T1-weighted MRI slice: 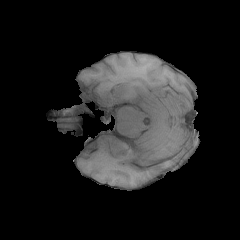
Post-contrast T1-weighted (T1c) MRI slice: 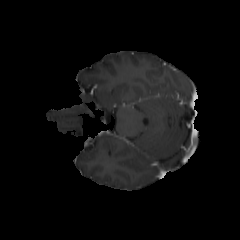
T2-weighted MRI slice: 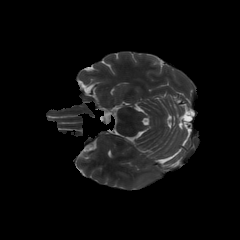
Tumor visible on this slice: yes